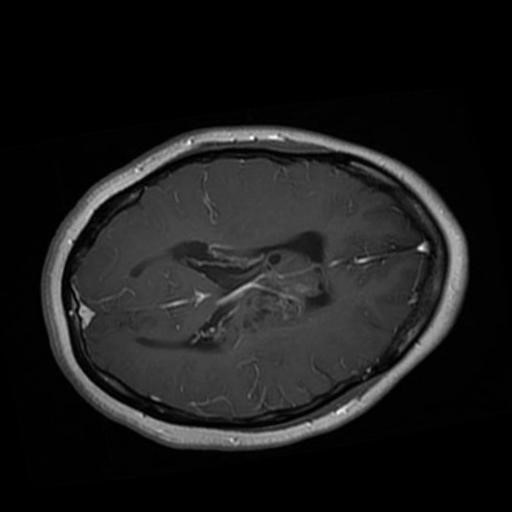
Label: brain_glioma